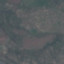
Label: HerbaceousVegetation